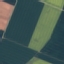
Land use / land cover class: AnnualCrop